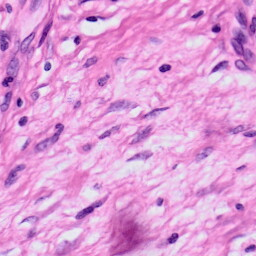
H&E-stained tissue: Skin